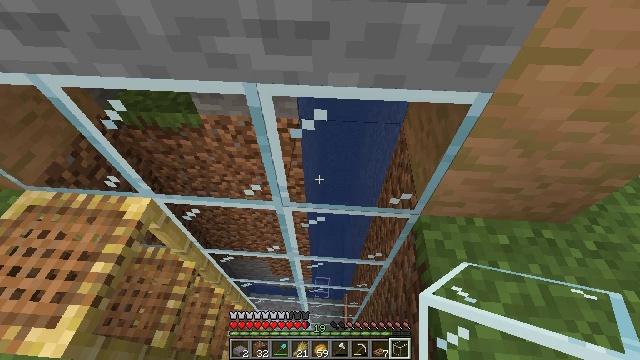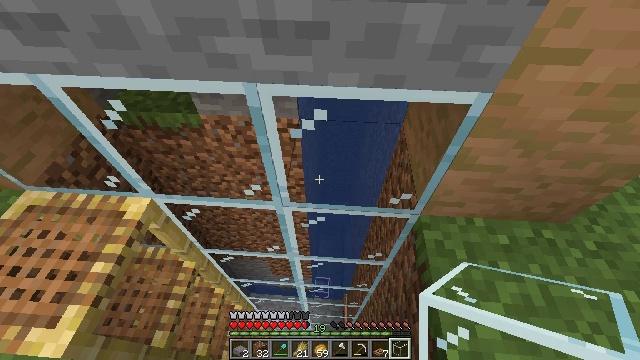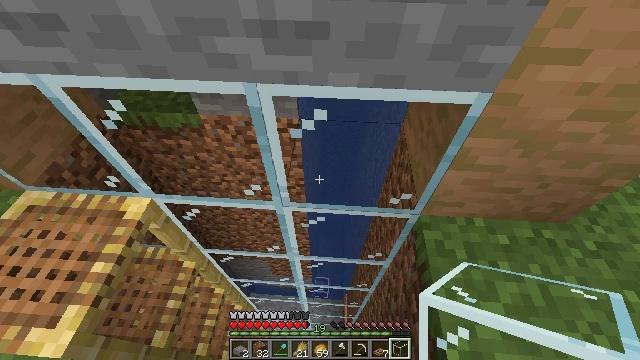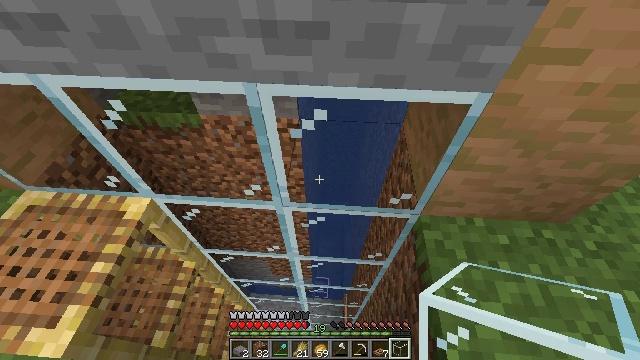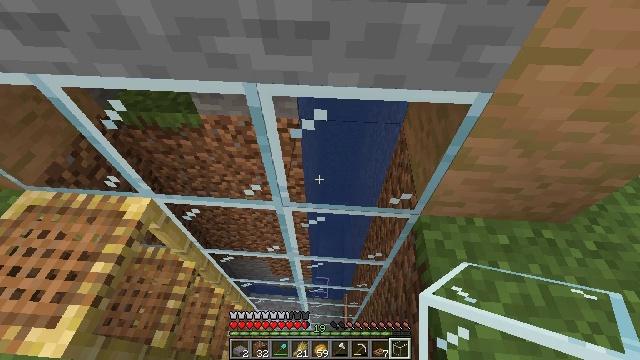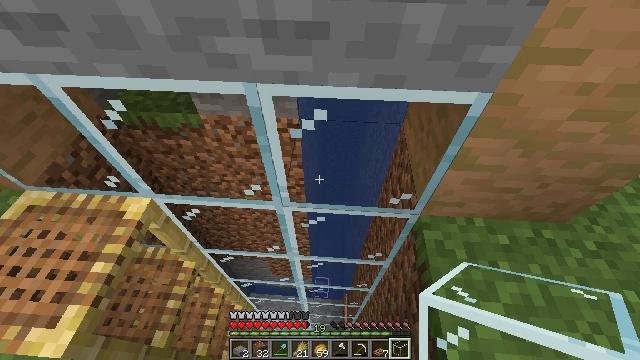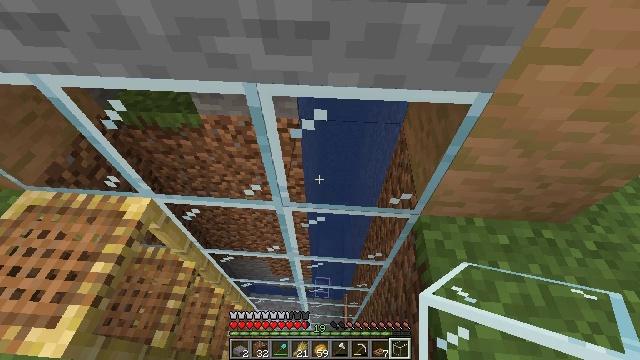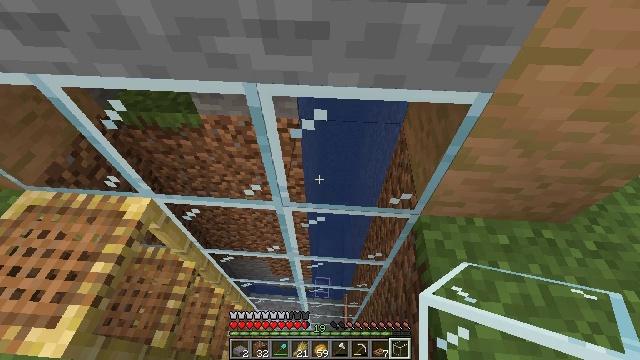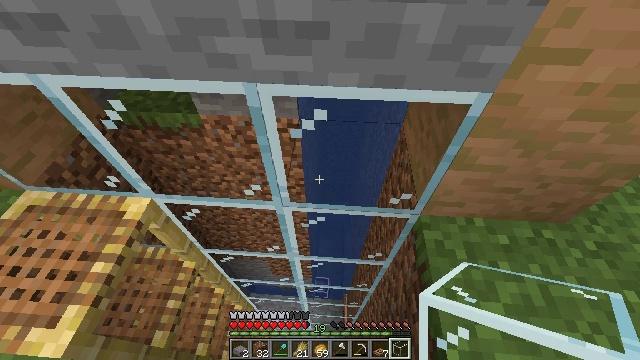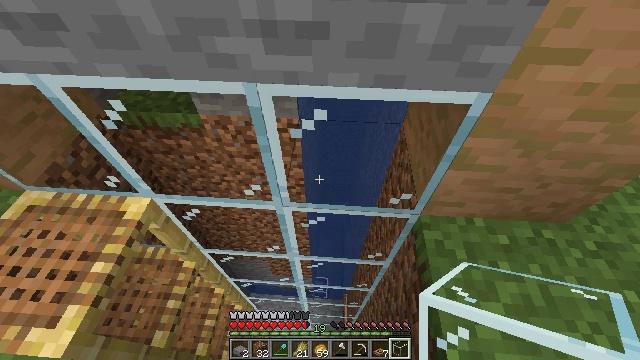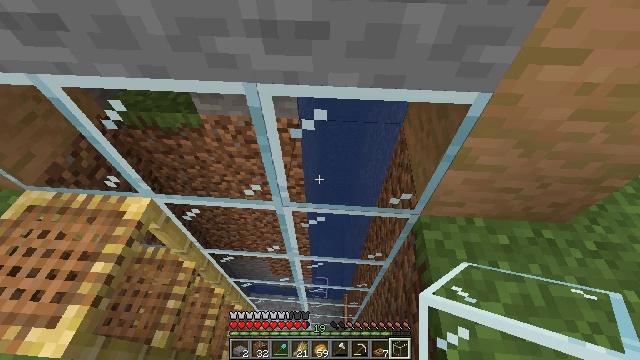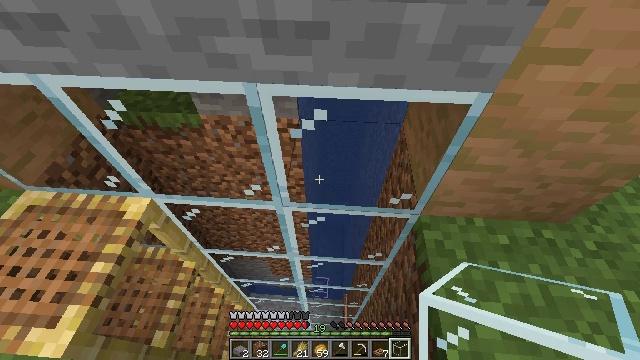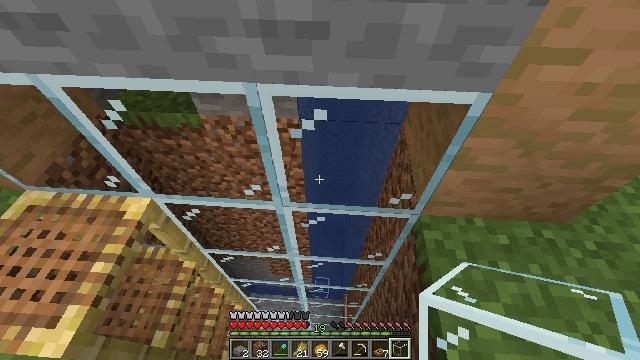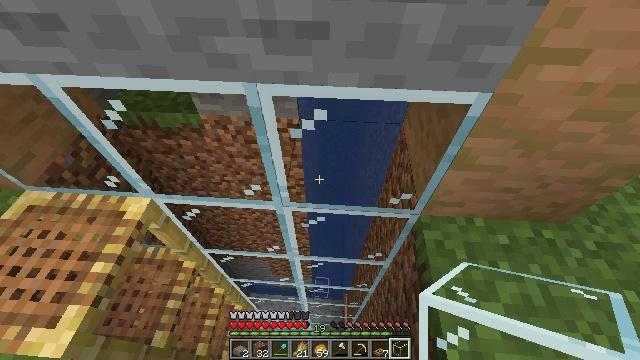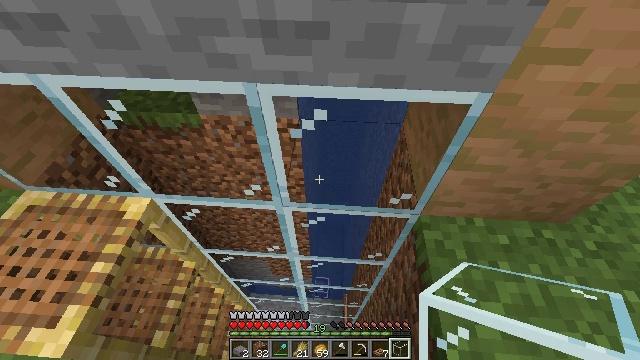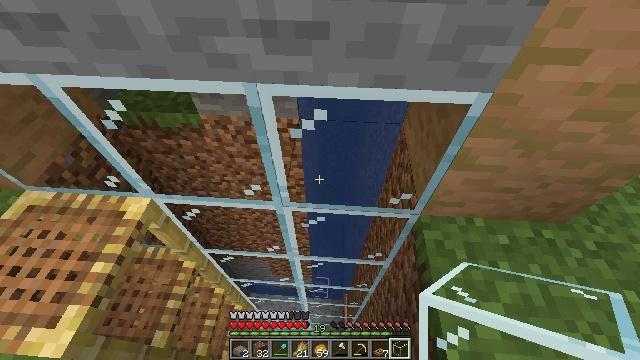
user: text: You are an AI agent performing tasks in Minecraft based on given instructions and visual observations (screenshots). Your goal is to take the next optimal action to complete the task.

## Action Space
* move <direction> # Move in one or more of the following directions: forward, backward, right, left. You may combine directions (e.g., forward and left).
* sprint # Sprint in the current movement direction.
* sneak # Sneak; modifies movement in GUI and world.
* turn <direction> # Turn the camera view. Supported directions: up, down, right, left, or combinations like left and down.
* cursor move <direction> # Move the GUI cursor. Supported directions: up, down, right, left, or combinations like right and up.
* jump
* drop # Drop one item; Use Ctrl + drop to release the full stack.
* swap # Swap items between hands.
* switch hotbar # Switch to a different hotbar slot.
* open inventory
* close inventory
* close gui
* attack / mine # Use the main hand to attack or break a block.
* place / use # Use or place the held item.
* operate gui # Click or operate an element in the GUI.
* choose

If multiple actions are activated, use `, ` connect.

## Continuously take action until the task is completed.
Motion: motion action
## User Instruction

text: Craft a jungle sign.
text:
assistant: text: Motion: no_op
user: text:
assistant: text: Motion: no_op
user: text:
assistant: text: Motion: no_op
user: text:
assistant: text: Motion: no_op
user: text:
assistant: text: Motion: no_op
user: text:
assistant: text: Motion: no_op
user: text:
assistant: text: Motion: no_op
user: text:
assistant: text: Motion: no_op
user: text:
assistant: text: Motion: no_op
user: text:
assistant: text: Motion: no_op
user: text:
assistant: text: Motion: no_op
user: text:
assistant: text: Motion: no_op
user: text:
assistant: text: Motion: no_op
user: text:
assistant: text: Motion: no_op
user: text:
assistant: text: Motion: no_op
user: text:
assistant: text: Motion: no_op
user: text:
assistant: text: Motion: no_op
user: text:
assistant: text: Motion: no_op
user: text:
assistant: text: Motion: no_op
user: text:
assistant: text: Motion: no_op
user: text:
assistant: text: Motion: no_op
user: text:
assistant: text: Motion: no_op
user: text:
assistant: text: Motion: no_op
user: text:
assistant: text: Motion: no_op
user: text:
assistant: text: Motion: no_op
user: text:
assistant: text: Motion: no_op
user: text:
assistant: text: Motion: no_op
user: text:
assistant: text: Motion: no_op
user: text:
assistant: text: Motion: no_op
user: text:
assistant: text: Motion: no_op